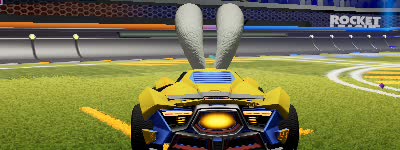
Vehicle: werewolf